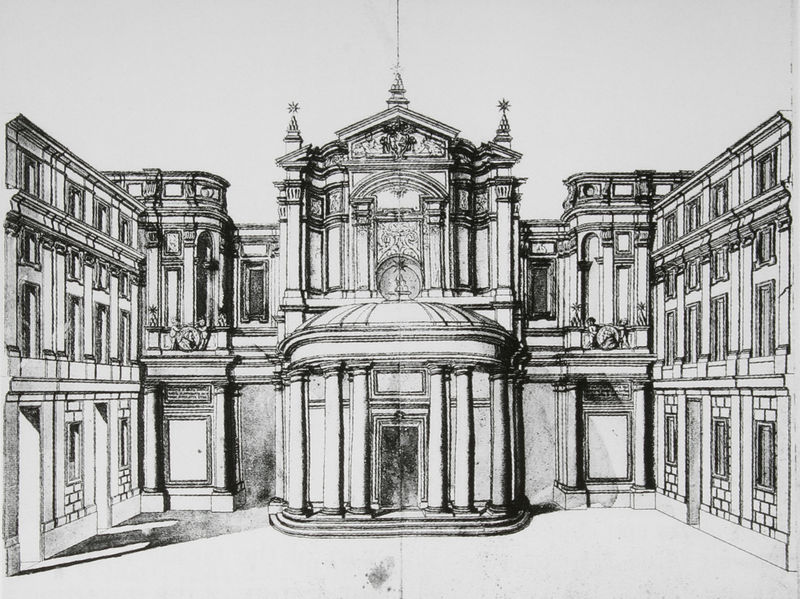
Titel: Zweites Projekt für die Fassade von S. Maria della Pace, Rom
Künstler: Pietro da Cortona
Standort: Mailand
Institution: Castello Sforzesco, Civiche Raccolte d'Arte
Schlagwörter: flügel, himmel, schatten, weiß, dreieck, fenster, frankreich, grau, licht, schwarz, skizze, säule, säulen, tür, zeichnung, dach, gebäude, haus, schloss, architektur, barock, sockel, brüstung, kirche, figur, oval, turm, ansicht, bogen, fassade, fassaden, italien, perspektive, türen, russland, dächer, giebel, mauer, ziegel, grafik, graphik, hof, platz, pilaster, figuren, kuppel, treppe, treppen, durchgang, stufe, stufen, lichteinfall, tor, zinnen, rechtecke, hell dunkel, eingang, innenhof, loggia, medaillon, türmchen, türme, palast, stern, palazzo, rundfenster, mauerwerk, druck, schwarz weiss, stich, entwurf, kunst, unvollendet, architrav, arkaden, rom, kapitell, fleck, verziert, segmentbogen, fries, portal, tore, wappen, sims, ziegelsteine, gesims, risalit, statuen, mezzanin, portikus, fluchtpunkt, kapelle, vorderansicht, etagen, geschosse, plan, tempel, prunk, gothik, buchseiten, klassik, stockwerke, rundung, knick, sultan, klassizistisch, öffnungen, aufriss, architekturzeichnung, schlossanlage, säulenordnung, occulus, ziegelmauer, ziegelstein, eingangshalle, säulenvorbau, gliederung, achitektur, halbsäule, cortona, medaillons, cour, cour de honeur, ehrenhof, doppelseite, steinstufen, hif, gekröpft, portaä tür, s. maria della pace, giebe, ministerium, cour de honour, baroock, courte